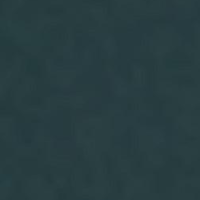
EUNIS habitat code: 14
Species observed at this site:
Chroicocephalus ridibundus